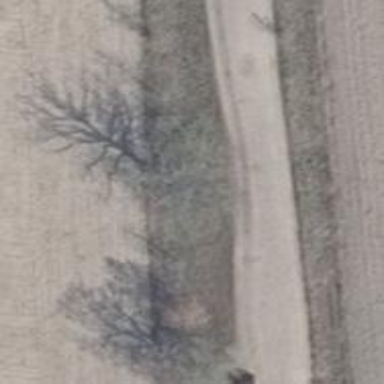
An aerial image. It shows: Row of trees in natural setting.